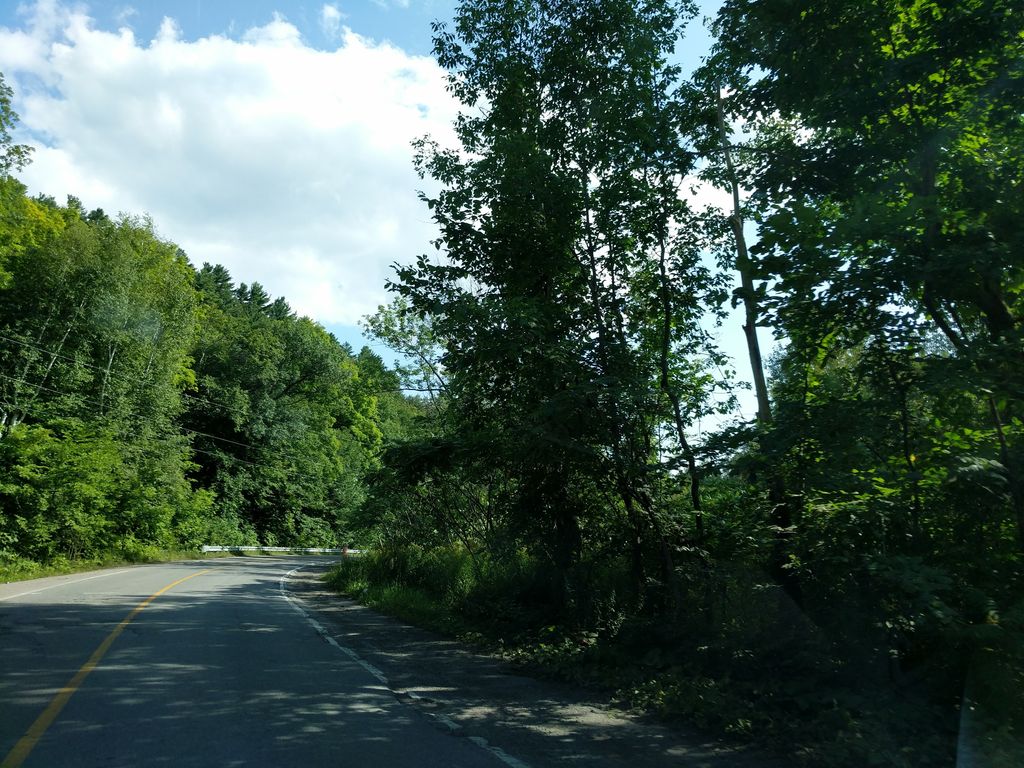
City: ottawa-gatineau